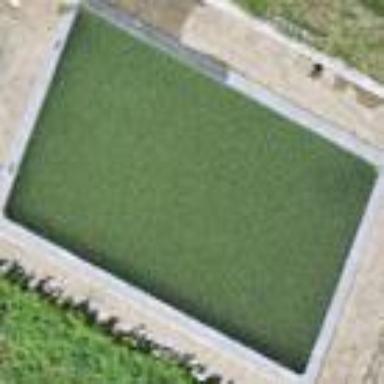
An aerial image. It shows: Swimming pool located in leisure land.